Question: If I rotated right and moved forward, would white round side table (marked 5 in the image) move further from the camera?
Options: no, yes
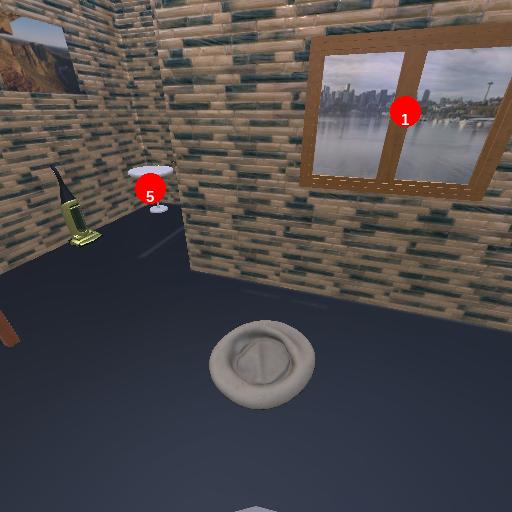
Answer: no